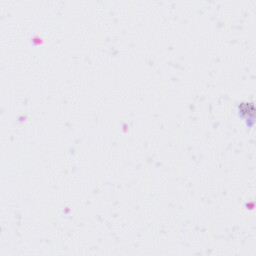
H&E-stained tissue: Liver